Field crop: maize
Growth stage: 2
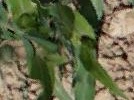
Species: maize